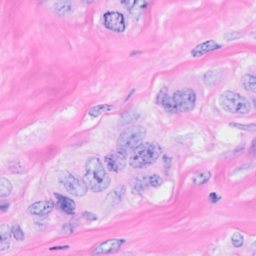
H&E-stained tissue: Breast